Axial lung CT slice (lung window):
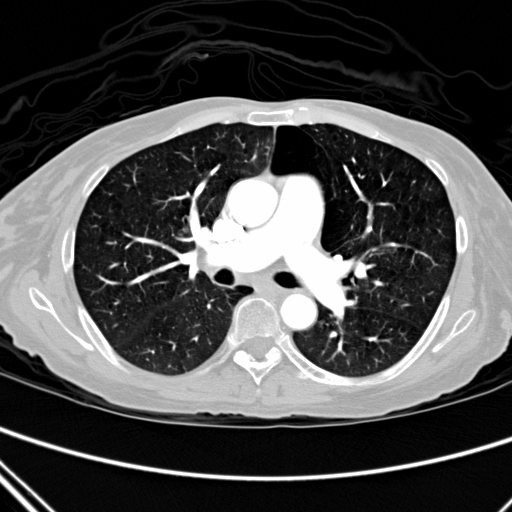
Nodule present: no